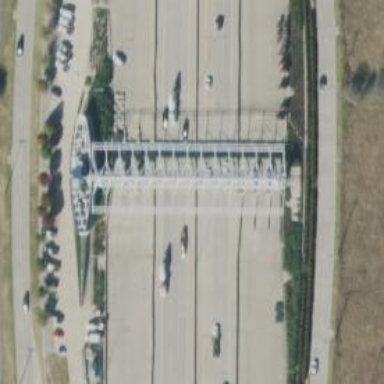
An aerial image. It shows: Toll gantry on the road.